Question: I have a custom listview having the following layout:

I have defined an onClick method for 'qadd' button and 'qsub' button in xml using 'android:onClick' property.
In my Activity class how do I select the 'quantity' textView for current position?
I tried this but it only updates 'quantity' textView at first position.
'''
public void addClicked(View v) {
final int position = list.getPositionForView((View) v.getParent().getParent());
long rec_id = adapter.getItemId(position);
JSONObject o = (JSONObject) fullList.get(rec_id + "");
TextView q = (TextView)findViewById(R.id.quantity);
int quantity = Integer.parseInt((String) q.getText());
quantity++;
q.setText(quantity + "");
try {
String price = o.getString("price");
subtotal = subtotal + (Integer.parseInt(price) * quantity);
total_text = (TextView) findViewById(R.id.subtotal);
total_text.setText(subtotal + "");
// Log.d("position", price);
} catch (JSONException e) {
// TODO Auto-generated catch block
e.printStackTrace();
}
}
'''
The above code goes wrong at this line:
'''
TextView q = (TextView)findViewById(R.id.quantity);
'''
It always selects the textView at first position.
Please ask if any other piece of code is needed.
Entire custom_list_layout.xml is as follows:
'''
<RelativeLayout xmlns:android="http://schemas.android.com/apk/res/android"
android:layout_width="fill_parent"
android:layout_height="wrap_content"
android:background="@drawable/list_selector"
android:orientation="horizontal"
android:padding="5dip" >
<LinearLayout
android:layout_width="wrap_content"
android:layout_height="wrap_content"
android:layout_alignParentLeft="true"
android:layout_alignParentRight="true"
android:layout_below="@+id/checkBox1" >
<LinearLayout
android:id="@+id/thumbnail"
android:layout_width="wrap_content"
android:layout_height="wrap_content"
android:layout_marginRight="5dip"
android:background="@drawable/image_bg"
android:padding="3dip" >
<ImageView
android:id="@+id/item_img"
android:layout_width="50dip"
android:layout_height="50dip"
android:src="@drawable/ic_launcher" />
</LinearLayout>
<LinearLayout
android:layout_width="wrap_content"
android:layout_height="match_parent"
android:layout_weight="2.5"
android:orientation="vertical" >
<TextView
android:id="@+id/item_name"
android:layout_width="wrap_content"
android:layout_height="wrap_content"
android:text="Item name"
android:textColor="#040404"
android:textSize="15dip"
android:textStyle="bold"
android:typeface="sans" />
<TextView
android:id="@+id/item_desc"
android:layout_width="fill_parent"
android:layout_height="wrap_content"
android:text="Item description"
android:textColor="#343434"
android:textSize="10dip" />
</LinearLayout>
<LinearLayout
android:layout_width="wrap_content"
android:layout_height="match_parent"
android:layout_weight="0.75"
android:gravity="right"
android:orientation="vertical" >
<LinearLayout
android:layout_width="match_parent"
android:layout_height="wrap_content"
android:gravity="right"
android:orientation="horizontal" >
<TextView
android:id="@+id/rupee"
android:layout_width="wrap_content"
android:layout_height="wrap_content"
android:gravity="right"
android:text="Rs. "
android:textColor="#EC1669"
android:textSize="10dip"
android:textStyle="bold" />
<TextView
android:id="@+id/item_price"
android:layout_width="wrap_content"
android:layout_height="wrap_content"
android:layout_marginRight="5dip"
android:gravity="right"
android:text="0 "
android:textColor="#EC1669"
android:textSize="10dip"
android:textStyle="bold" />
</LinearLayout>
<LinearLayout
android:layout_width="wrap_content"
android:layout_height="match_parent"
android:gravity="bottom|right" >
<Button
android:id="@+id/qadd"
style="?android:attr/buttonStyleSmall"
android:layout_width="wrap_content"
android:layout_height="wrap_content"
android:minHeight="24dp"
android:minWidth="24dp"
android:onClick="addClicked"
android:text="+" />
<TextView
android:id="@+id/quantity"
android:layout_width="wrap_content"
android:layout_height="wrap_content"
android:text="0"
android:textAppearance="?android:attr/textAppearanceSmall" />
<Button
android:id="@+id/qsub"
style="?android:attr/buttonStyleSmall"
android:layout_width="wrap_content"
android:layout_height="wrap_content"
android:minHeight="24dp"
android:minWidth="24dp"
android:onClick="subClicked"
android:text="-" />
</LinearLayout>
</LinearLayout>
</LinearLayout>
</RelativeLayout>
'''
<URL>
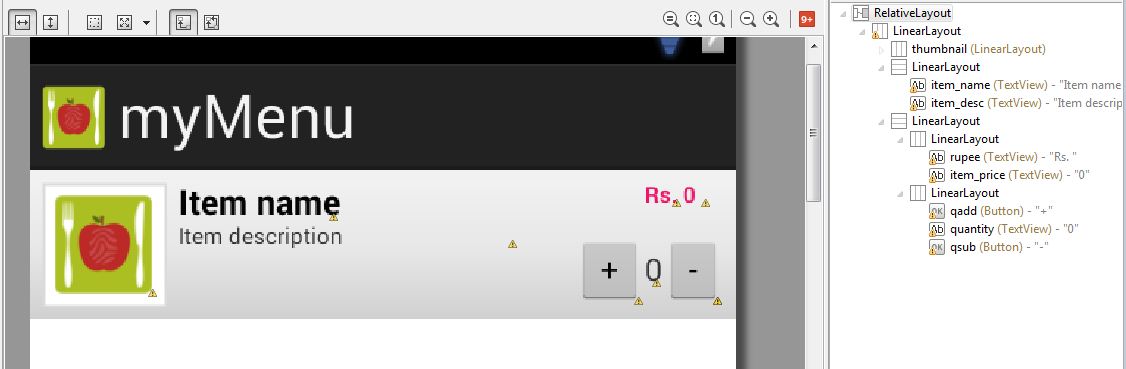
Answer: Your textview to address should be the one within the list item row you specify in XML for the list adapter.
If you're using a custom adapter, within getView you should wire up the textview as follows:
'''
// create a new TextView for each item referenced by the Adapter
public View getView(final int position, View convertView, final ViewGroup parent) {
View listView = convertView;
if (listView == null) { // if it's not recycled, initialize some attributes
// get layout from xml
LayoutInflater inflater = (LayoutInflater) mContext.getSystemService(Context.LAYOUT_INFLATER_SERVICE);
listView = inflater.inflate(R.layout.browse_product_item, null);
}
final ListProductHolder holder;
if (listView.getTag() != null) {
holder = (listProductHolder) listView.getTag();
} else {
holder = new listProductHolder();
listView.setTag(holder);
holder.text= (TextView) listView.findViewById(R.id.quantity);
'''
One you have the proper TextView from within each item in the listView, then it's a simple process to wire up an OnClickListener for that view and respond to those click events.